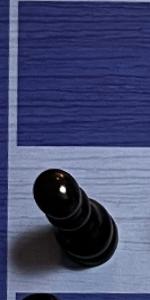
Label: Pawn_Black